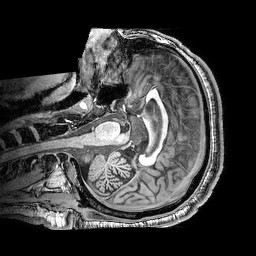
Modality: T1w
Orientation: axial
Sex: male
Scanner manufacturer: philips
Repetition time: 0.008149 s
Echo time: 0.00373 s